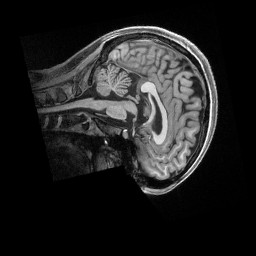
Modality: T1w
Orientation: sagittal
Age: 24
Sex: female
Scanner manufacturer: siemens
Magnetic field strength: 3 T
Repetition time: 2.5 s
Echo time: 0.00296 s